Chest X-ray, PA view. Patient: 23 years old, sex M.
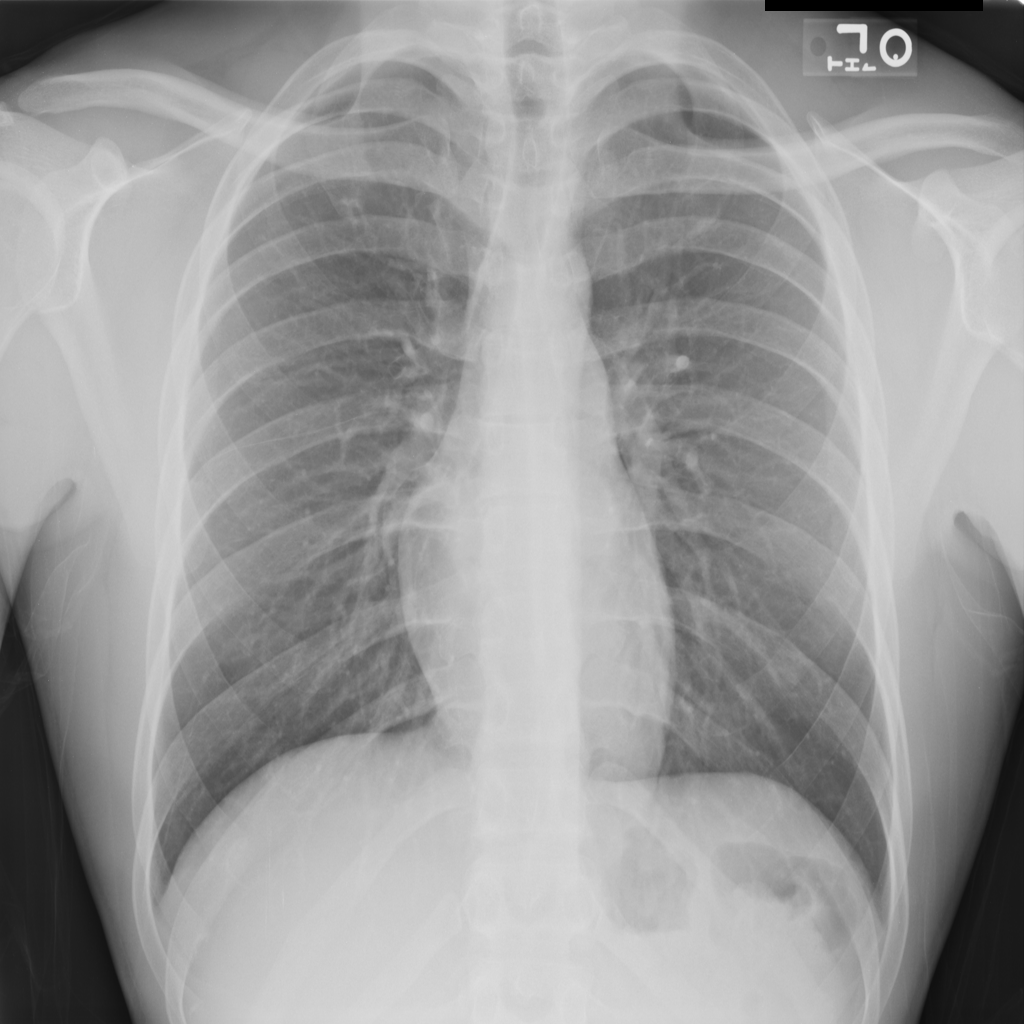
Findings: No Finding